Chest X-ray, AP view. Patient: 69 years old, sex F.
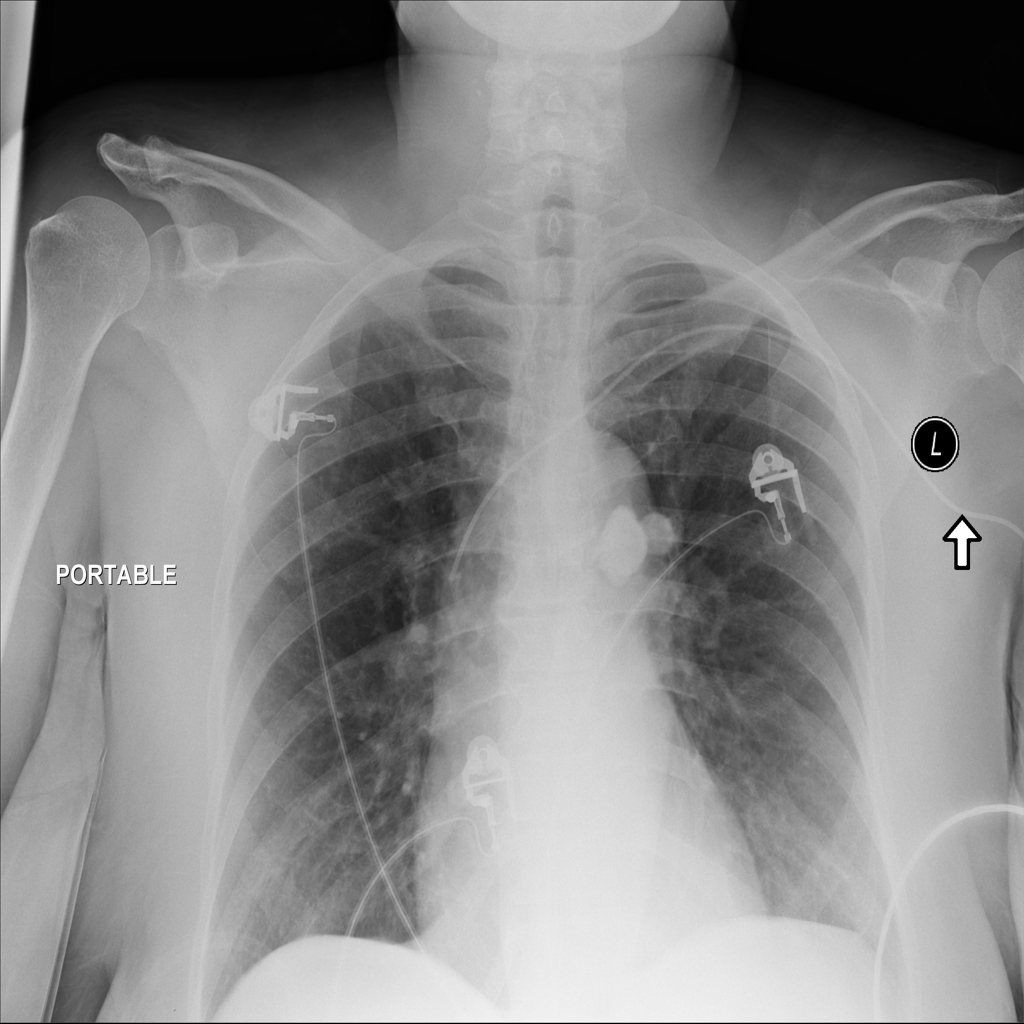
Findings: No Finding